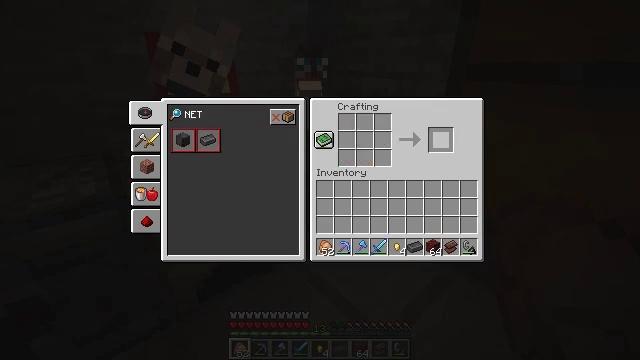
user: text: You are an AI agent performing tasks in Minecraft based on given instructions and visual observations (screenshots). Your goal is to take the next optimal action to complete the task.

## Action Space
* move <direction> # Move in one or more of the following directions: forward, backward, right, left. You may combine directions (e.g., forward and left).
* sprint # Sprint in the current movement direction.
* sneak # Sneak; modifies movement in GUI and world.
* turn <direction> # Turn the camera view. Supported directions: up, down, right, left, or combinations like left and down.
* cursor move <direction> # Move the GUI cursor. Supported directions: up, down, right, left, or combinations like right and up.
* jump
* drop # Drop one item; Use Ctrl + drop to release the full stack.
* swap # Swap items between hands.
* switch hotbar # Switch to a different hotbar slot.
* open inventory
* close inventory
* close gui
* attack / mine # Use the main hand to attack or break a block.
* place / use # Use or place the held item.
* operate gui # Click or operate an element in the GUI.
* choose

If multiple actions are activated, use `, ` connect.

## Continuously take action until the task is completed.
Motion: motion action
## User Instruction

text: Transform netherite scraps and gold into a netherite ingot.
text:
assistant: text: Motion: sneak